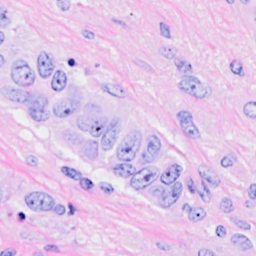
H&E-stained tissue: Breast